Field crop: maize
Growth stage: 2
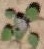
Species: chenopodium